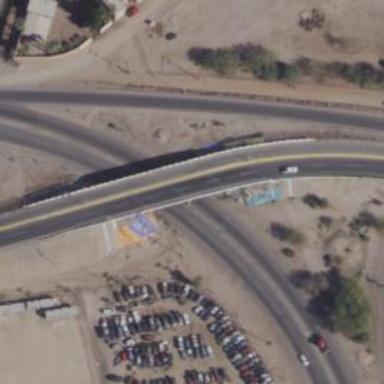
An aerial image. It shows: Bridge with asphalt surface. It is part of primary link highway.